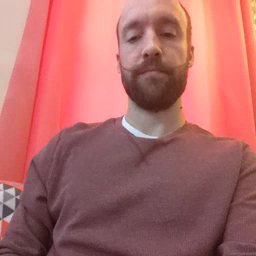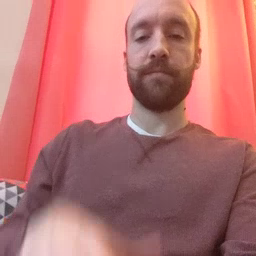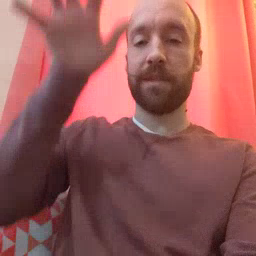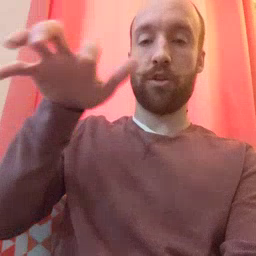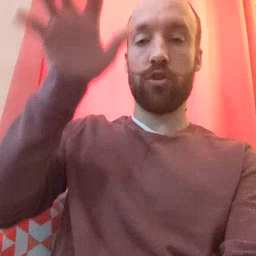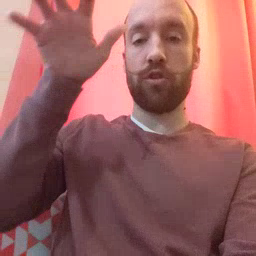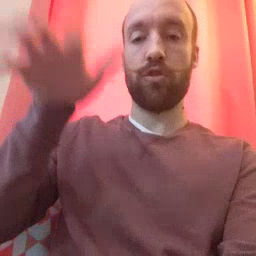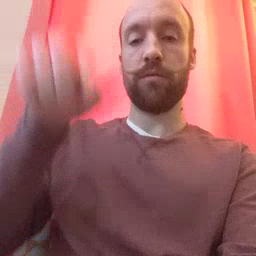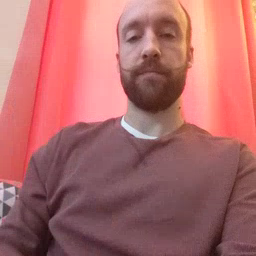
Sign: alligator